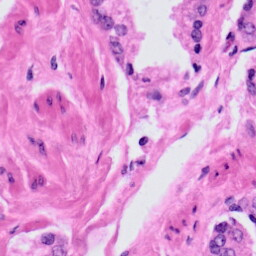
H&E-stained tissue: Prostate